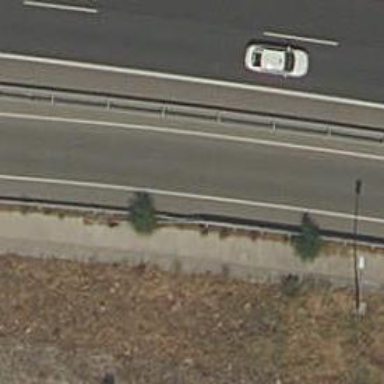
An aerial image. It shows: Motorway link.